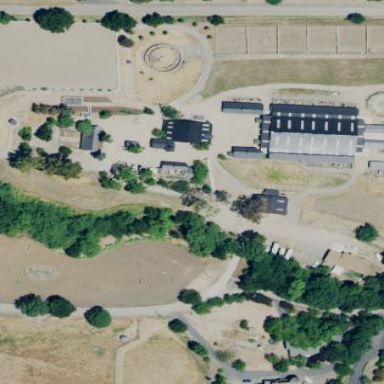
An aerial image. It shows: Farmyard area.